Interaction volume radius: 5 \u00c5
Interaction volume height: 10 \u00c5
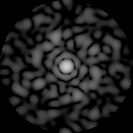
Disorder parameter: 0.8532